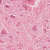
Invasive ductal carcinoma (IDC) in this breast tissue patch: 1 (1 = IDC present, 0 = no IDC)